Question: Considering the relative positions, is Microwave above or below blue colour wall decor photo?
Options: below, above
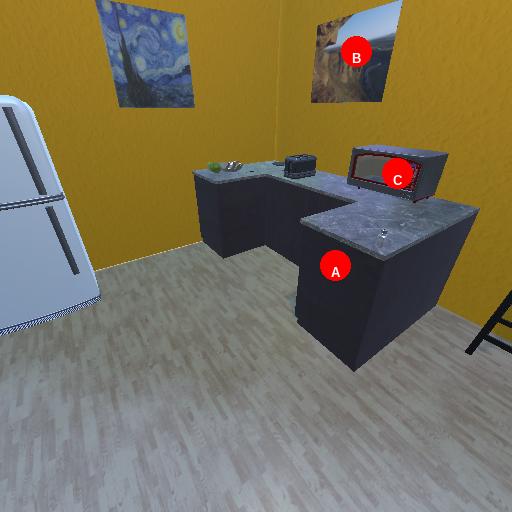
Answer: below